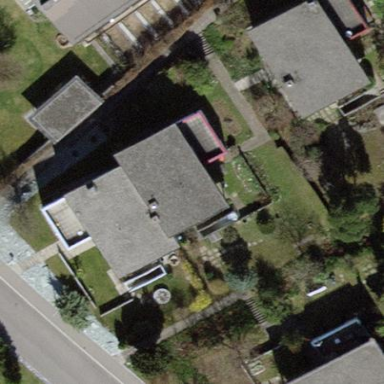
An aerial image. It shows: House with flat roof.